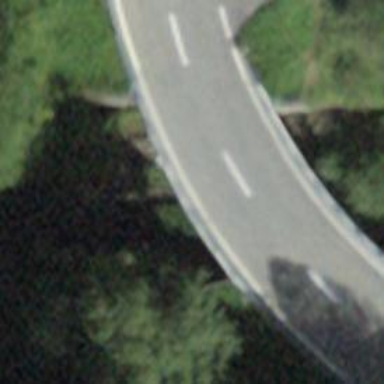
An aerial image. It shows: Primary highway bridge with asphalt surface.